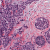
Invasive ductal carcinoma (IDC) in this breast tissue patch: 1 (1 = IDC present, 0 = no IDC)